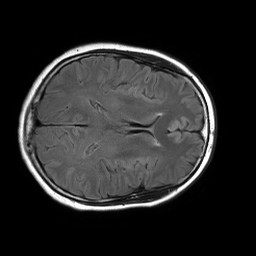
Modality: FLAIR
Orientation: axial
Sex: female
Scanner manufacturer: philips
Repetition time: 11 s
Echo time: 0.125 s